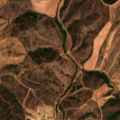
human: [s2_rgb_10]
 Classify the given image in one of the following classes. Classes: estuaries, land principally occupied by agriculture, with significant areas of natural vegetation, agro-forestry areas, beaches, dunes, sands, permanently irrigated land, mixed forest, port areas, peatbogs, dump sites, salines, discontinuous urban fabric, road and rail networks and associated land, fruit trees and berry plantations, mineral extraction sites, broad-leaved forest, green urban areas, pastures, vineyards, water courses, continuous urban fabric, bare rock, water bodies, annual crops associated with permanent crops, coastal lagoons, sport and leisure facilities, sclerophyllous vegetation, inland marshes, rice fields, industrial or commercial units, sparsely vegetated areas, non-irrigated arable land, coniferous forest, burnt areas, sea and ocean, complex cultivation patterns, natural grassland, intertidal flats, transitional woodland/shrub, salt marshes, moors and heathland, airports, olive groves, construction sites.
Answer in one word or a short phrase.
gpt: pastures, land principally occupied by agriculture, with significant areas of natural vegetation, broad-leaved forest, sclerophyllous vegetation, transitional woodland/shrub